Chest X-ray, AP view. Patient: 39 years old, sex M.
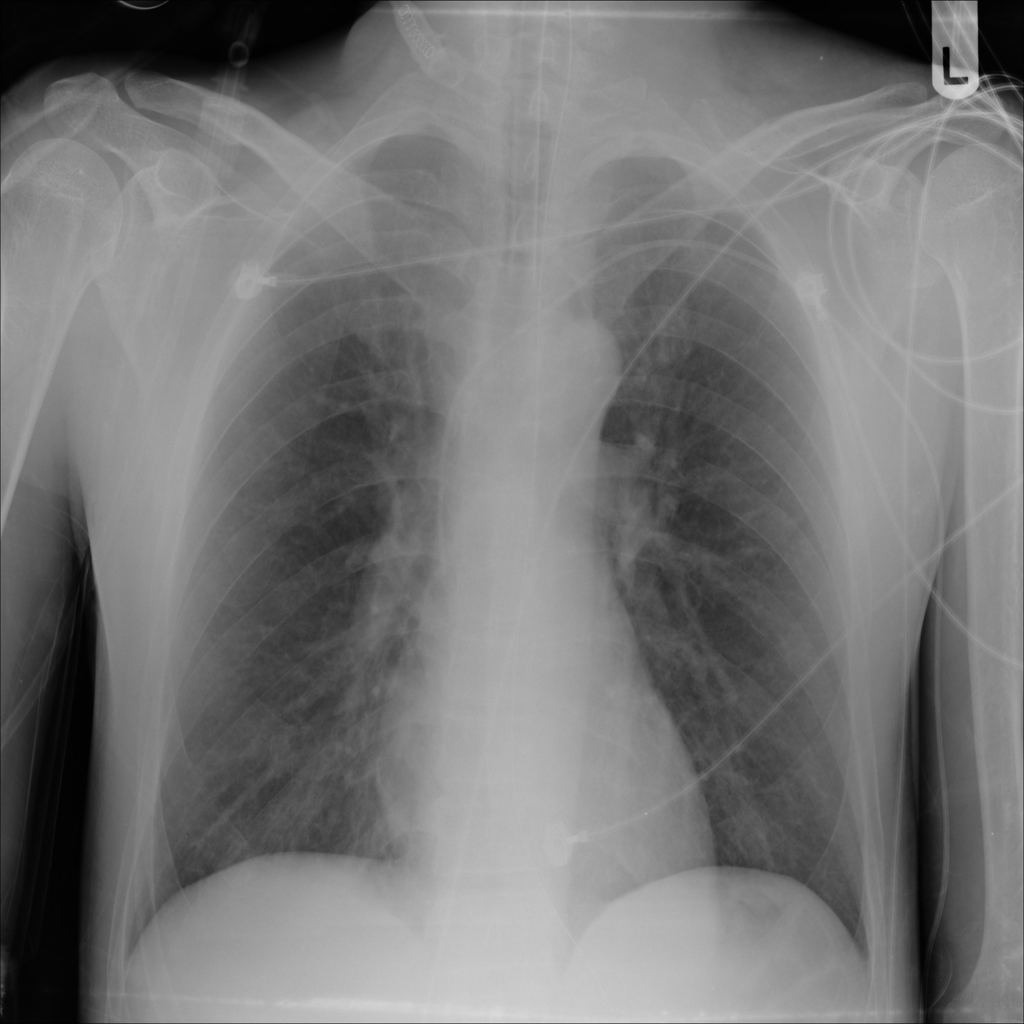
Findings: No Finding